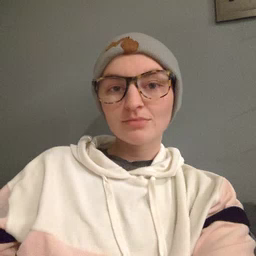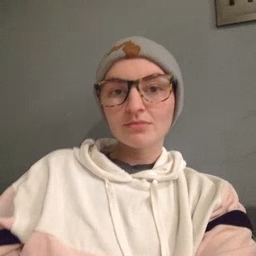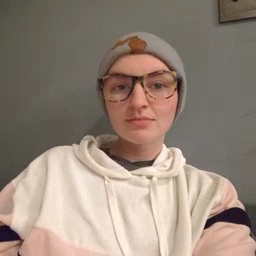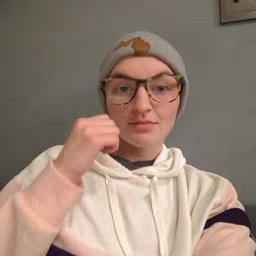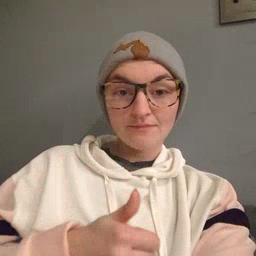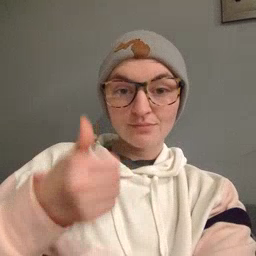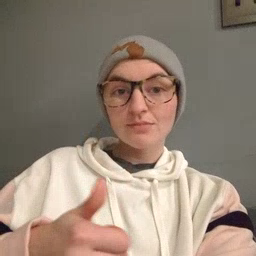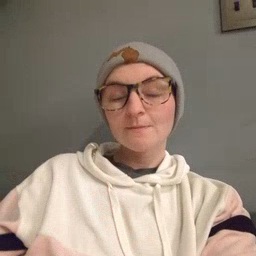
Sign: every